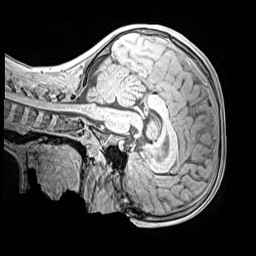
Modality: MP2RAGE
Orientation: sagittal
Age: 11
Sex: male
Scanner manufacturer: siemens
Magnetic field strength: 3 T
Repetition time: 4 s
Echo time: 0.00299 s